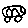
Label: car